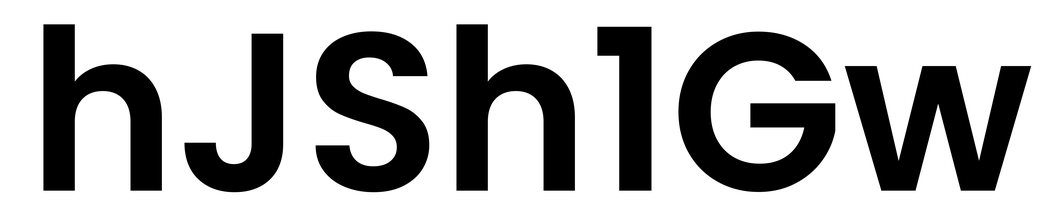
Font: Poppins-SemiBold